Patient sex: M
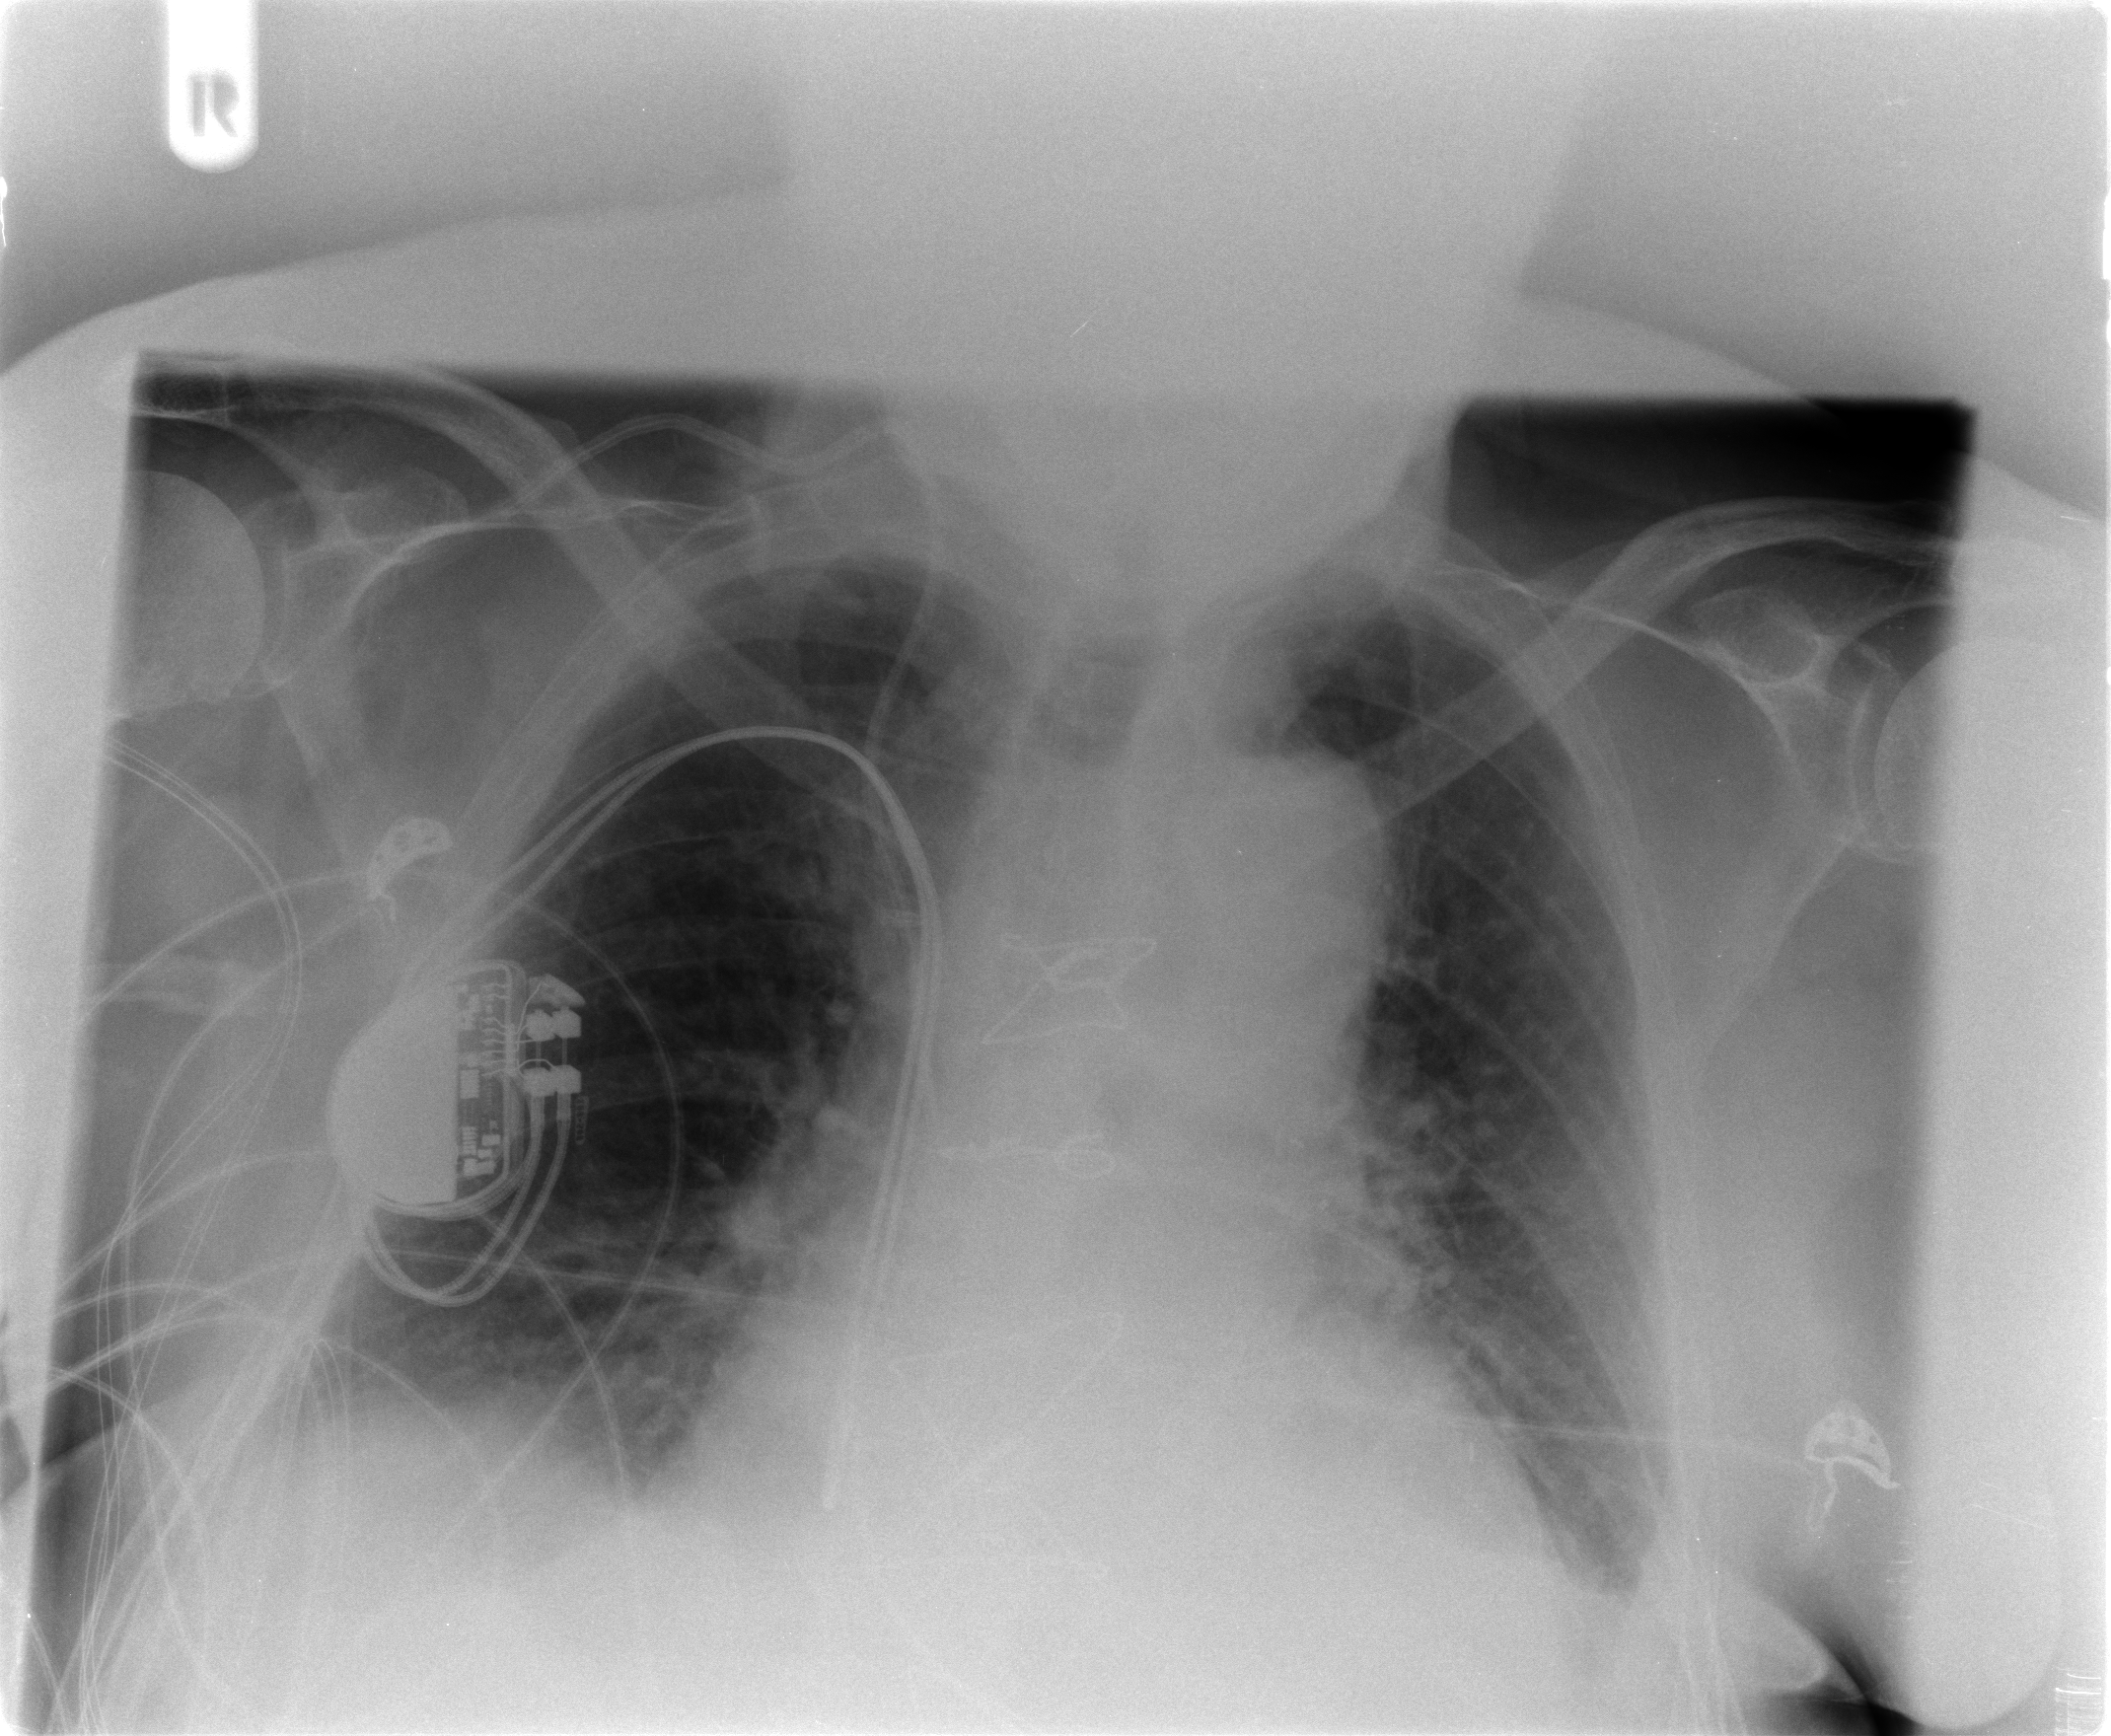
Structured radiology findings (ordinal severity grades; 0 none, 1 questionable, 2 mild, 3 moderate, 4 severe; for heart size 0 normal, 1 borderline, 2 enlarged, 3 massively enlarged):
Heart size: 2
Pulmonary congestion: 2
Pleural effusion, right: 2
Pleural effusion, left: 2
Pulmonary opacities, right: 0
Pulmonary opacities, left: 0
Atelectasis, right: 2
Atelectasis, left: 2